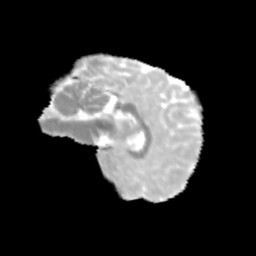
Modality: MD
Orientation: sagittal
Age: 13
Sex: female
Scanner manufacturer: siemens
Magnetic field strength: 3 T
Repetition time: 3.8 s
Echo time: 0.07 s